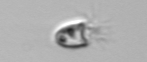
Label: Balanion